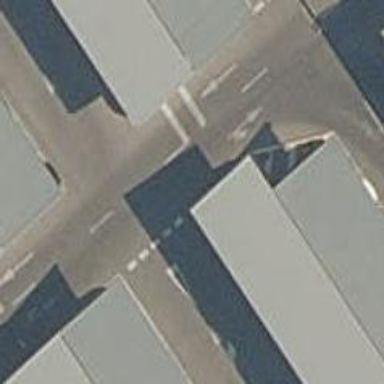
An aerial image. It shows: Road with "give way" sign.